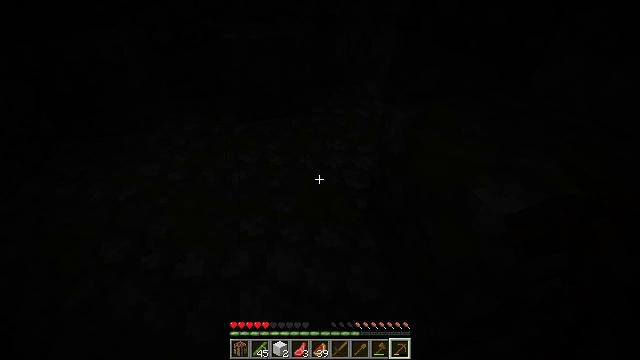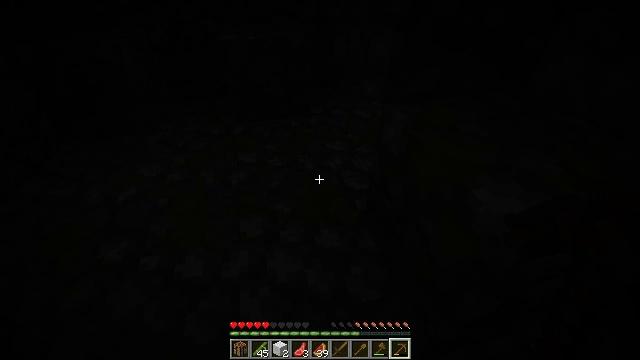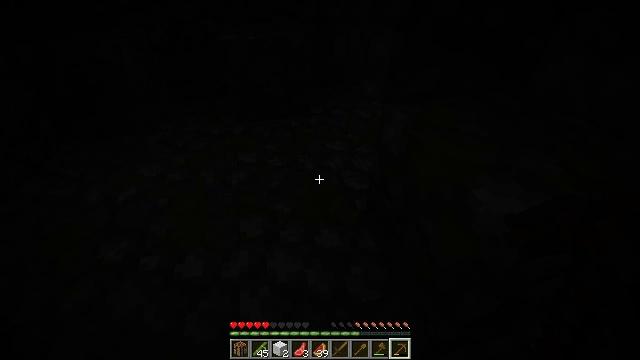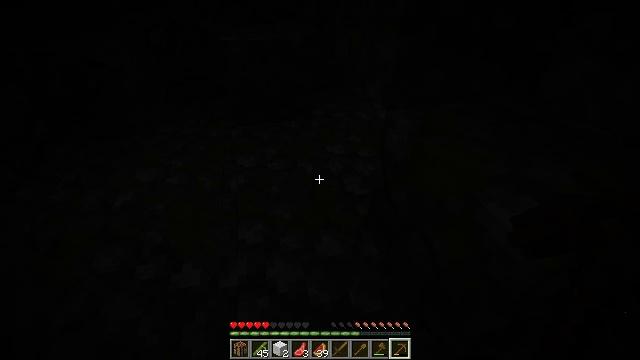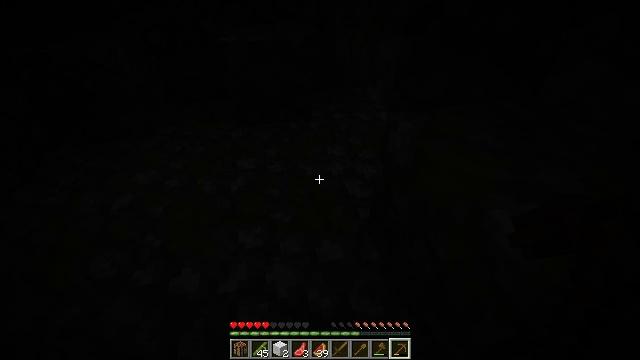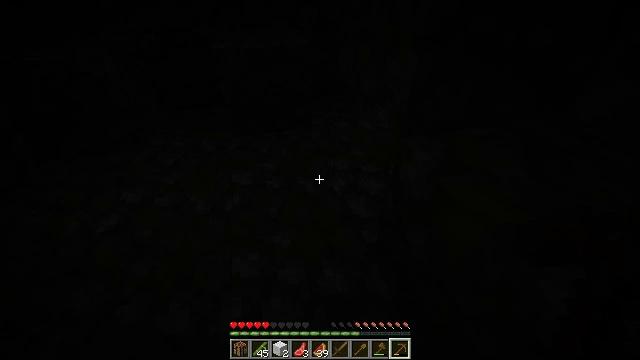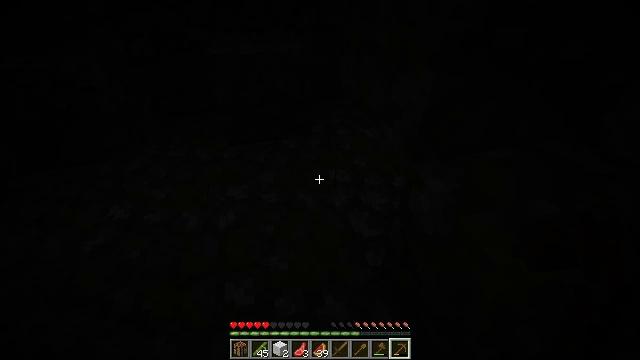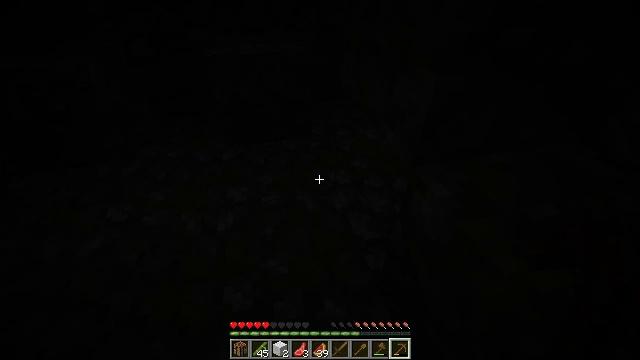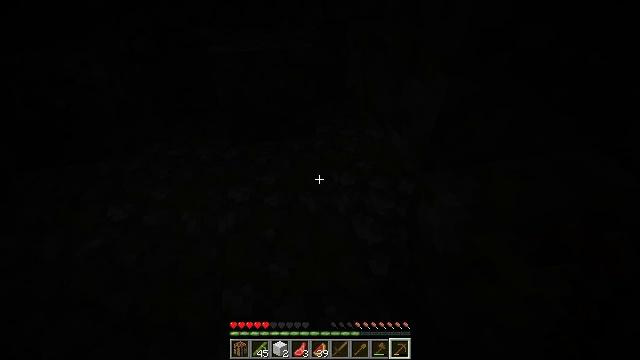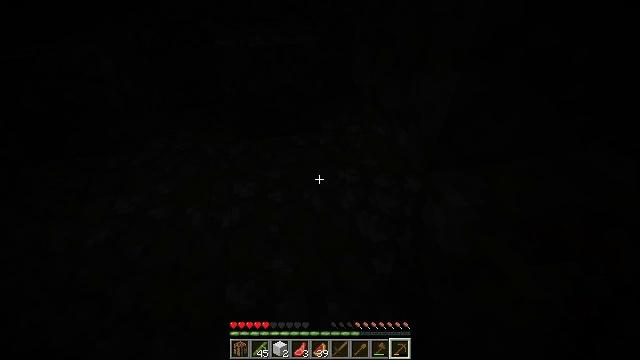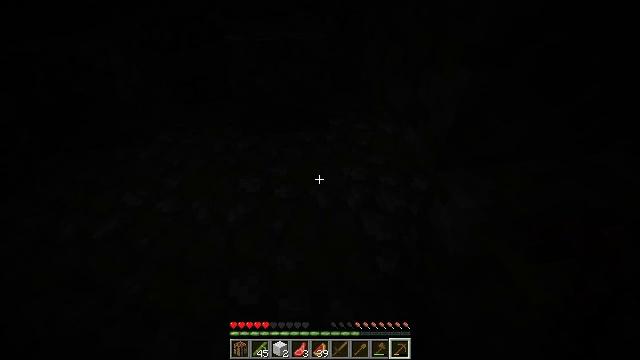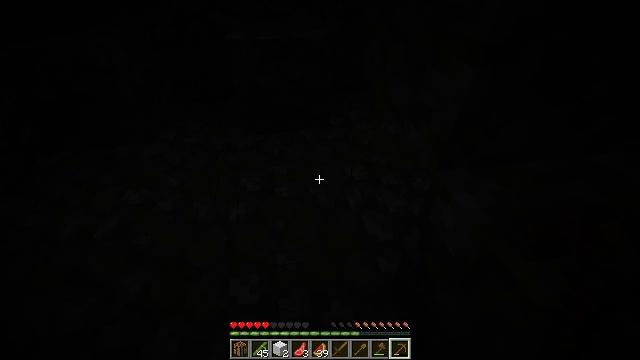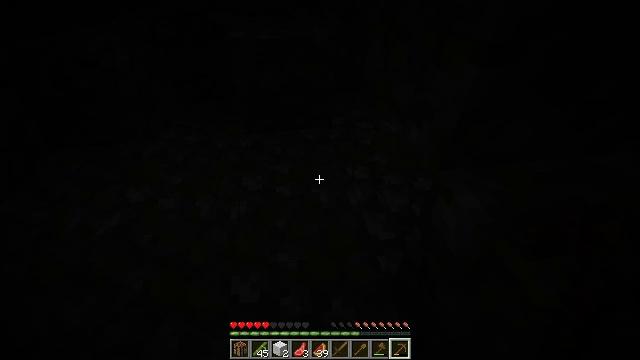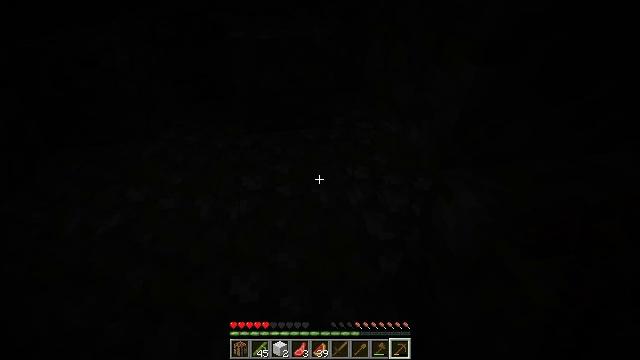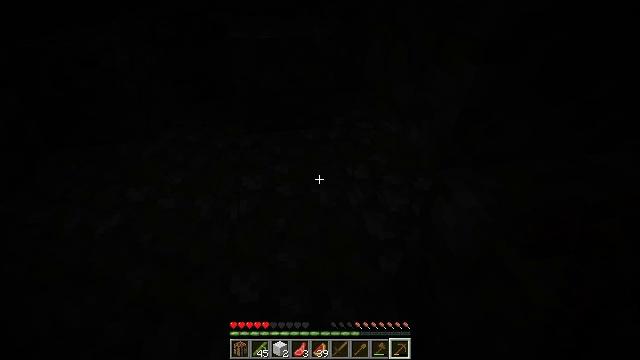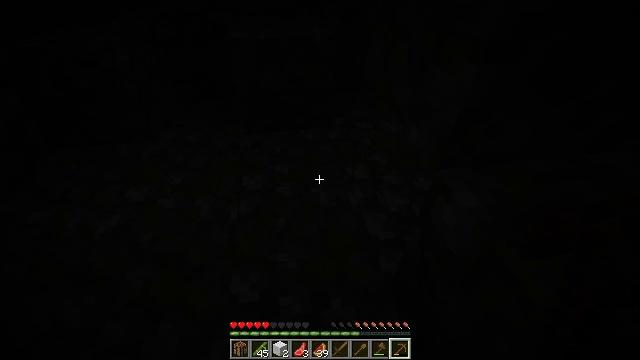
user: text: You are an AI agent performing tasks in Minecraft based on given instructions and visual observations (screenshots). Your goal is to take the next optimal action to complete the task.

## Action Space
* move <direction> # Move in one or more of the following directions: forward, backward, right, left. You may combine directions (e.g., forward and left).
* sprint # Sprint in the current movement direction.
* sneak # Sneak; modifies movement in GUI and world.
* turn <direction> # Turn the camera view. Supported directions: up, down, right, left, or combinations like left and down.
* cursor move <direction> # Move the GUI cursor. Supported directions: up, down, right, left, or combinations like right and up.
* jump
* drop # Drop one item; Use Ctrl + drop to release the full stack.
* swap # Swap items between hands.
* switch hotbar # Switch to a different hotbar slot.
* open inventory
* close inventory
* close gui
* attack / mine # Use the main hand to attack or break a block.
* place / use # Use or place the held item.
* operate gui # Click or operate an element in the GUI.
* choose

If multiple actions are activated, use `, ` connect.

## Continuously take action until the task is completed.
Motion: motion action
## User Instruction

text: Cut the tripwire to disarm it.
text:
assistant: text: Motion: no_op
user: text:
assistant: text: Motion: no_op
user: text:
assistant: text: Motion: move forward
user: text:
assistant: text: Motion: move forward
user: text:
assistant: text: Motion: move forward
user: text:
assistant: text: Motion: no_op
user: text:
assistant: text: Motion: no_op
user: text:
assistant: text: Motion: turn left
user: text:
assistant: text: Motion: turn left
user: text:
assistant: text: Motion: turn left
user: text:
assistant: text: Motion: no_op
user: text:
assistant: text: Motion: no_op
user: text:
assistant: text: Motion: no_op
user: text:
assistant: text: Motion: no_op
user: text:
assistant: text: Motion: no_op
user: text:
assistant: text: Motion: no_op
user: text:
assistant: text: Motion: attack / mine
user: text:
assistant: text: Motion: attack / mine
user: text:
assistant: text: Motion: attack / mine
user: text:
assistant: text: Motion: turn left, attack / mine
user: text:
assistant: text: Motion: turn left
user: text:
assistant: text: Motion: turn left
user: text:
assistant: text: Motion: turn left
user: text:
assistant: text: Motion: turn left
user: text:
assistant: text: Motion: turn left
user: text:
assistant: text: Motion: turn left, attack / mine
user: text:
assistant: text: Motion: turn left and up, attack / mine
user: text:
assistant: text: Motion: turn left and up, attack / mine
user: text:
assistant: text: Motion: turn left
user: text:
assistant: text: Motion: move forward, turn left, attack / mine